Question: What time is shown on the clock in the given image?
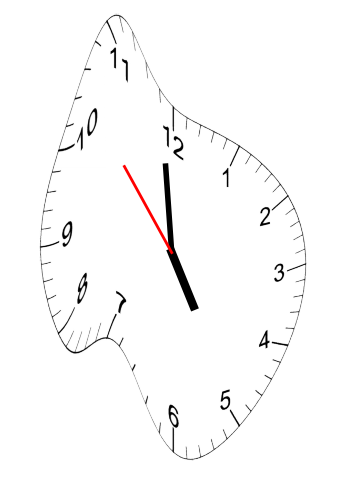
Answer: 04:58:53